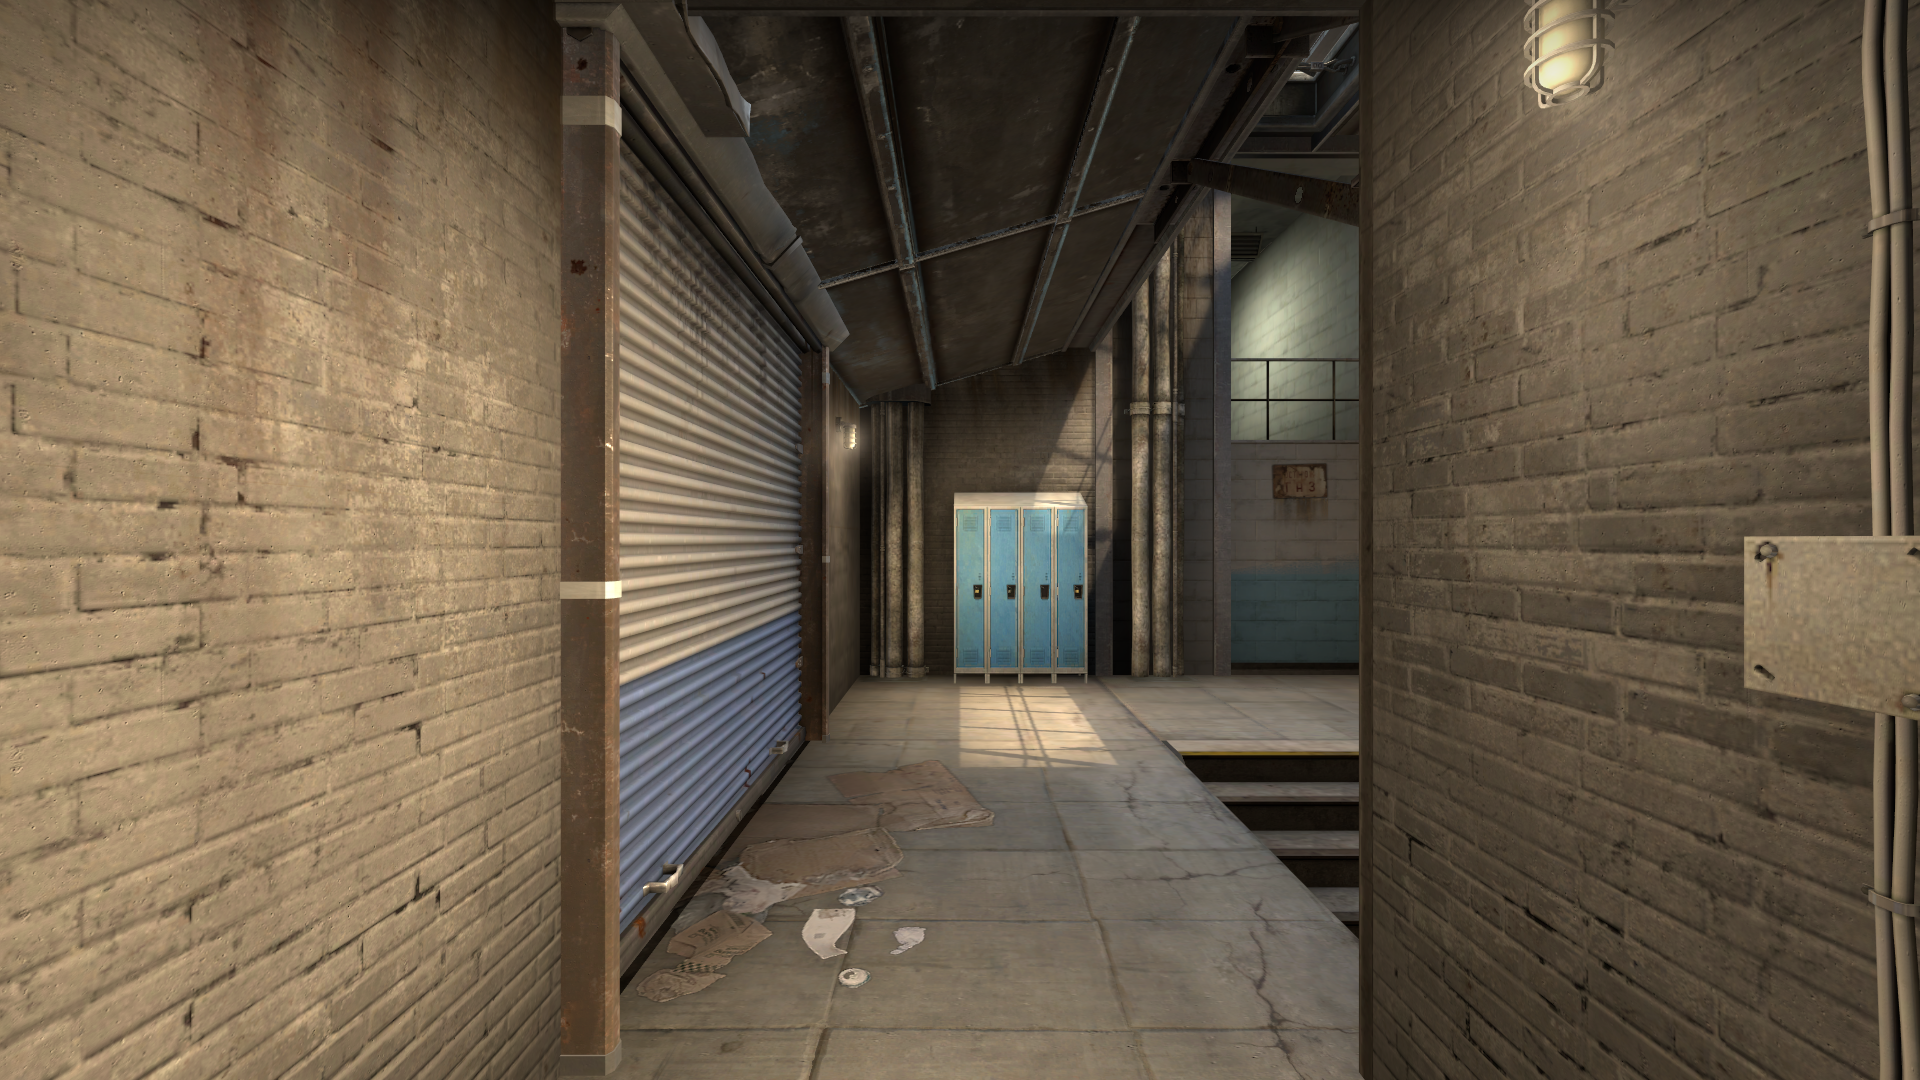
Map: de_train